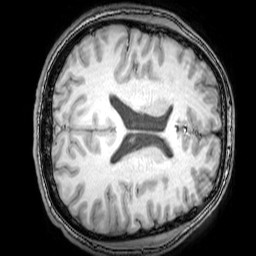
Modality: T1w
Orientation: axial
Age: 22
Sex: male
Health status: healthy
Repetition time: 0.081 s
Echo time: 0.037 s